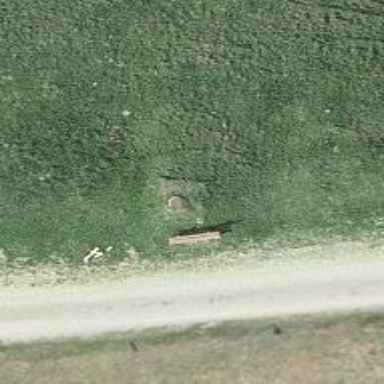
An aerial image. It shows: Bench.